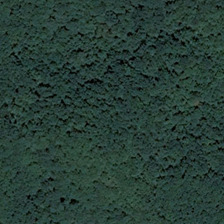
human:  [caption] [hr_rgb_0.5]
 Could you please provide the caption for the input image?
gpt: many green trees are in a forest .

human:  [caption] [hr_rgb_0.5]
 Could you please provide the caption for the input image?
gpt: many green trees are in a forest .

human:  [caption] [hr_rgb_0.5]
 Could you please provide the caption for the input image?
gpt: many green trees are in a forest .

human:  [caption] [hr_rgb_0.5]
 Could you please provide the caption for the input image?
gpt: many green trees are in a forest .

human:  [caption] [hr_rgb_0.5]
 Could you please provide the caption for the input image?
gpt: many green trees are in a forest .